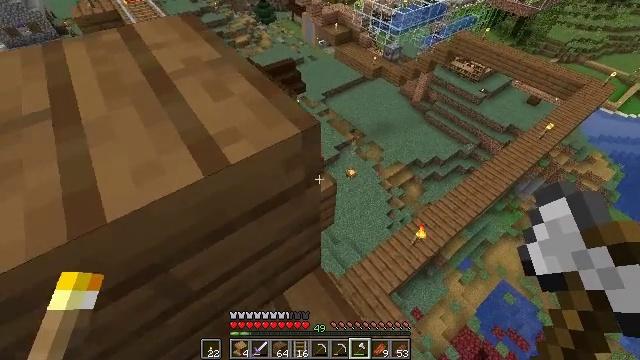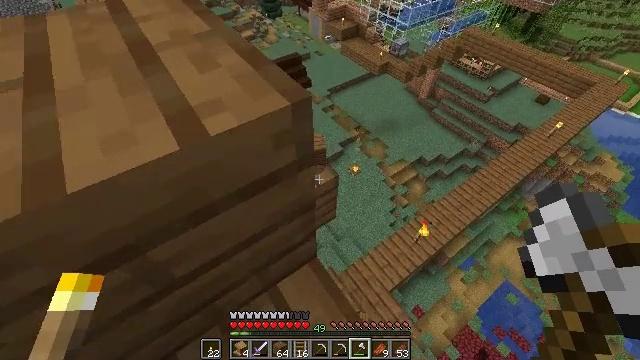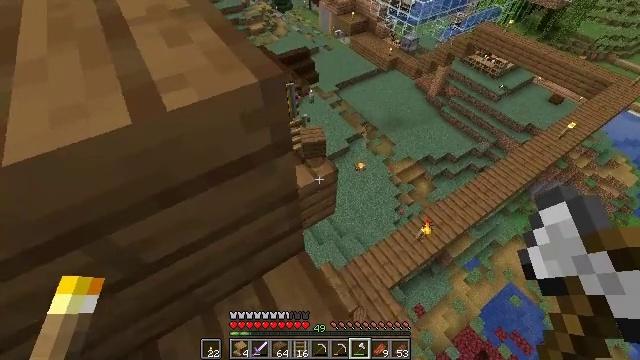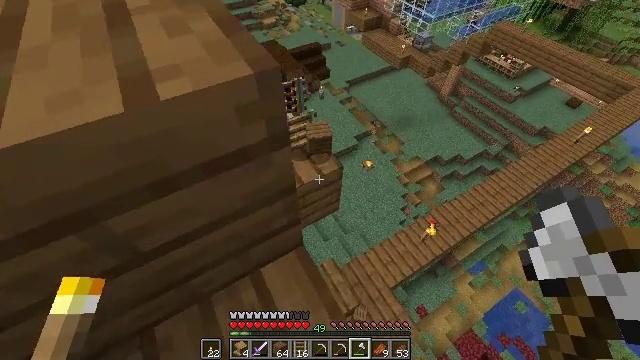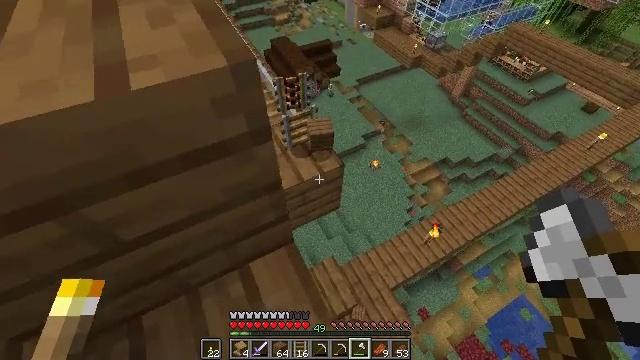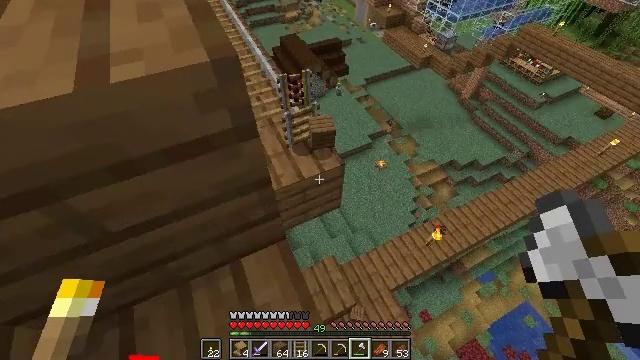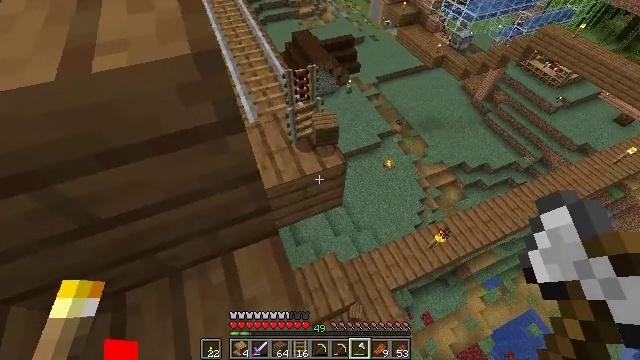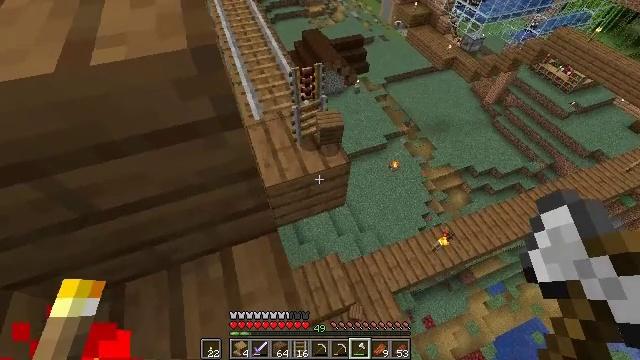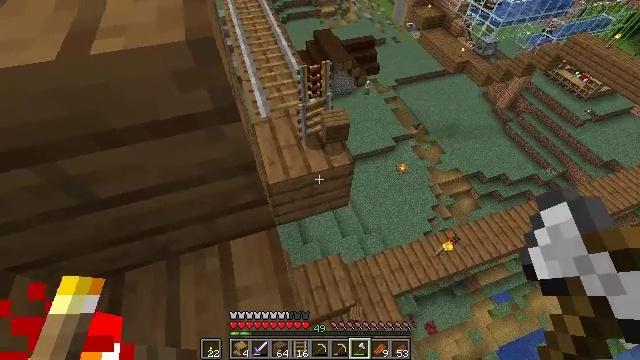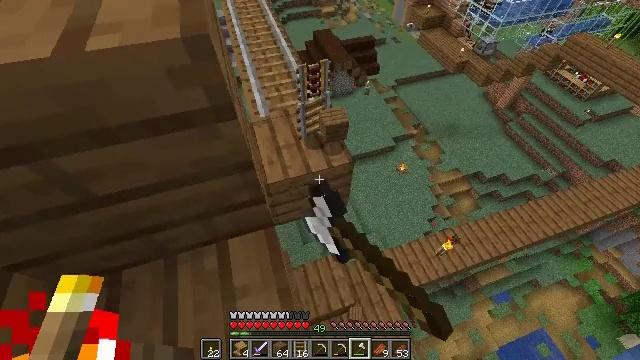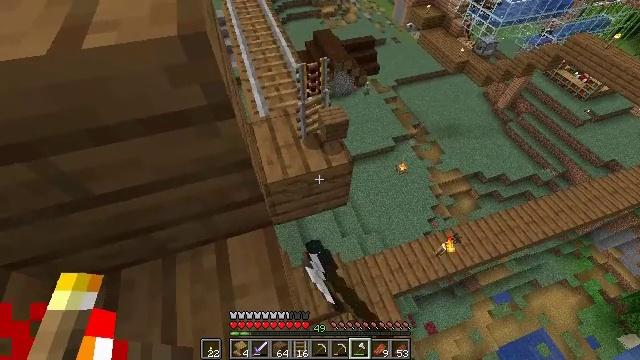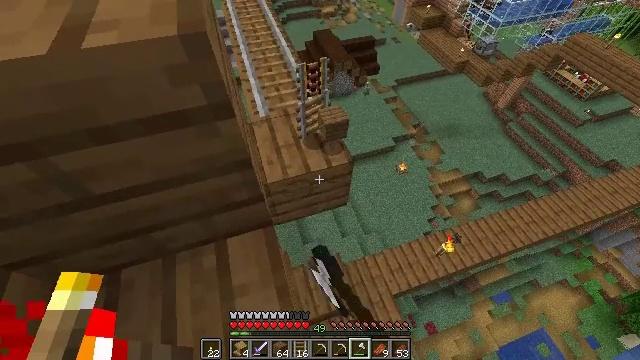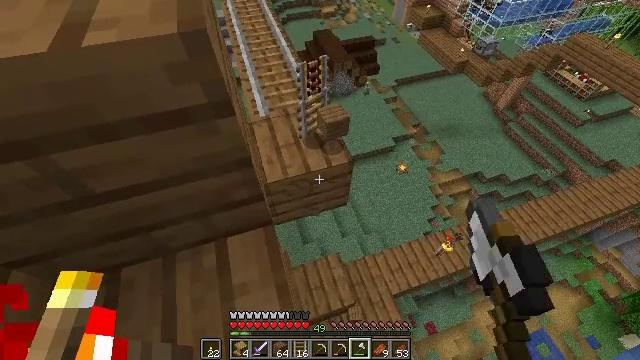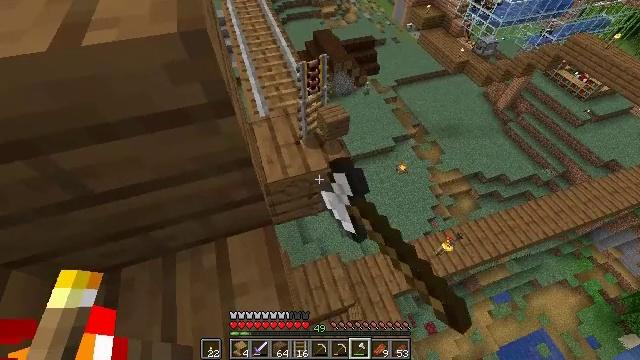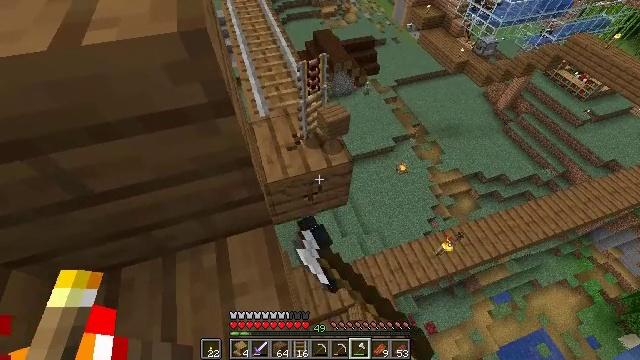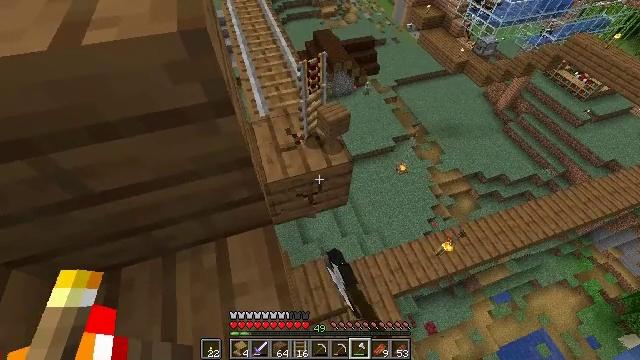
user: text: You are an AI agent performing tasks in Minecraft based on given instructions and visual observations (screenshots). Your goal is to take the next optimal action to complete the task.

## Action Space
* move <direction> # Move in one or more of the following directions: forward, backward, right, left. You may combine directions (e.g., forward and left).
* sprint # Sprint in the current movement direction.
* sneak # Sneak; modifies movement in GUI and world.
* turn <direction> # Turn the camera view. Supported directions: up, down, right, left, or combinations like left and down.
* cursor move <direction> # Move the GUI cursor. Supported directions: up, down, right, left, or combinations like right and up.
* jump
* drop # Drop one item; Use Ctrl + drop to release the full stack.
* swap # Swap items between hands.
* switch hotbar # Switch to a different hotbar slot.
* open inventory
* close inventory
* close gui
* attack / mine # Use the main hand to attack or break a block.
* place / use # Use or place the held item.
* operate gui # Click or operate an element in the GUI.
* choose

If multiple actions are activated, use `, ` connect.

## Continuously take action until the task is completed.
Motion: motion action
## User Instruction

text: Get spruce planks back into your inventory.
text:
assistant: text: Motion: move right, sneak, turn left
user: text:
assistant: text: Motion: move right, sneak, turn left
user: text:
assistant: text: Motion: move right, sneak, turn left
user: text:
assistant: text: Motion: move right, sneak, turn left
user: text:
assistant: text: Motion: move right, sneak, turn left
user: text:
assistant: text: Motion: move right, sneak, turn left
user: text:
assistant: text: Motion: sneak, turn left
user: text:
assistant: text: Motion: sneak, turn left, attack / mine
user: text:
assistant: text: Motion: sneak, attack / mine
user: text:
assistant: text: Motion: sneak, attack / mine
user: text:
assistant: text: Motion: sneak, attack / mine
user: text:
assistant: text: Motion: sneak, attack / mine
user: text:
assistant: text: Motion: sneak, attack / mine
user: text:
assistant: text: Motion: sneak, attack / mine
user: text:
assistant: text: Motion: sneak, attack / mine
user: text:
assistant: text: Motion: sneak, attack / mine
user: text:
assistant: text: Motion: sneak, attack / mine
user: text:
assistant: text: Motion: sneak, attack / mine
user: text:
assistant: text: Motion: sneak, attack / mine
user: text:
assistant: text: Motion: sneak, turn left, attack / mine
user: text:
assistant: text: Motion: sneak, turn left and up, attack / mine
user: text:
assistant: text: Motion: sneak, turn left and up, attack / mine
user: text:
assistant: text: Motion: sneak, turn left and up, attack / mine
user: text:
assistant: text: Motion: sneak, attack / mine
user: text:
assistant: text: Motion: sneak, attack / mine
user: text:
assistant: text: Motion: sneak, attack / mine
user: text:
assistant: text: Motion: sneak, attack / mine
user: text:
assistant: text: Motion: sneak, attack / mine
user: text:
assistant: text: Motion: sneak, attack / mine
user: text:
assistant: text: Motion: sneak, attack / mine